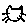
Label: cat